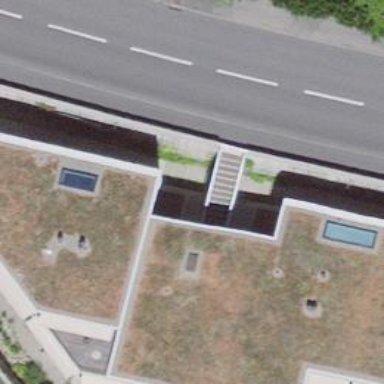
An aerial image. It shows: Sidewalk along the footway.